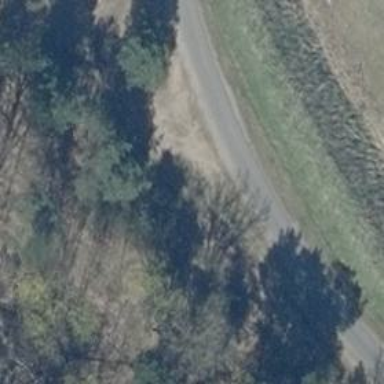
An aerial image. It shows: Unclassified road with asphalt surface. The track type is grade 1.